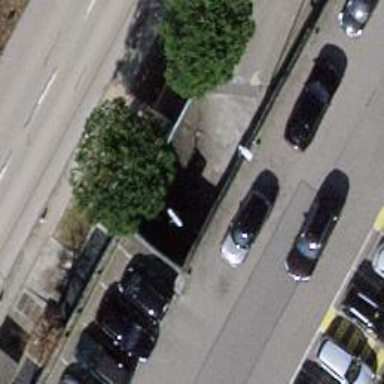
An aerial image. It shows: Parking entrance.